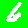
Digit: 6